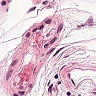
Metastatic tissue present: no